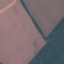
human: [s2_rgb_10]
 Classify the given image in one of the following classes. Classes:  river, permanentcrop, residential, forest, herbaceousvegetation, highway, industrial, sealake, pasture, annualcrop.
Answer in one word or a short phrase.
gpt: AnnualCrop